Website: crate-barrel
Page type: billing-address
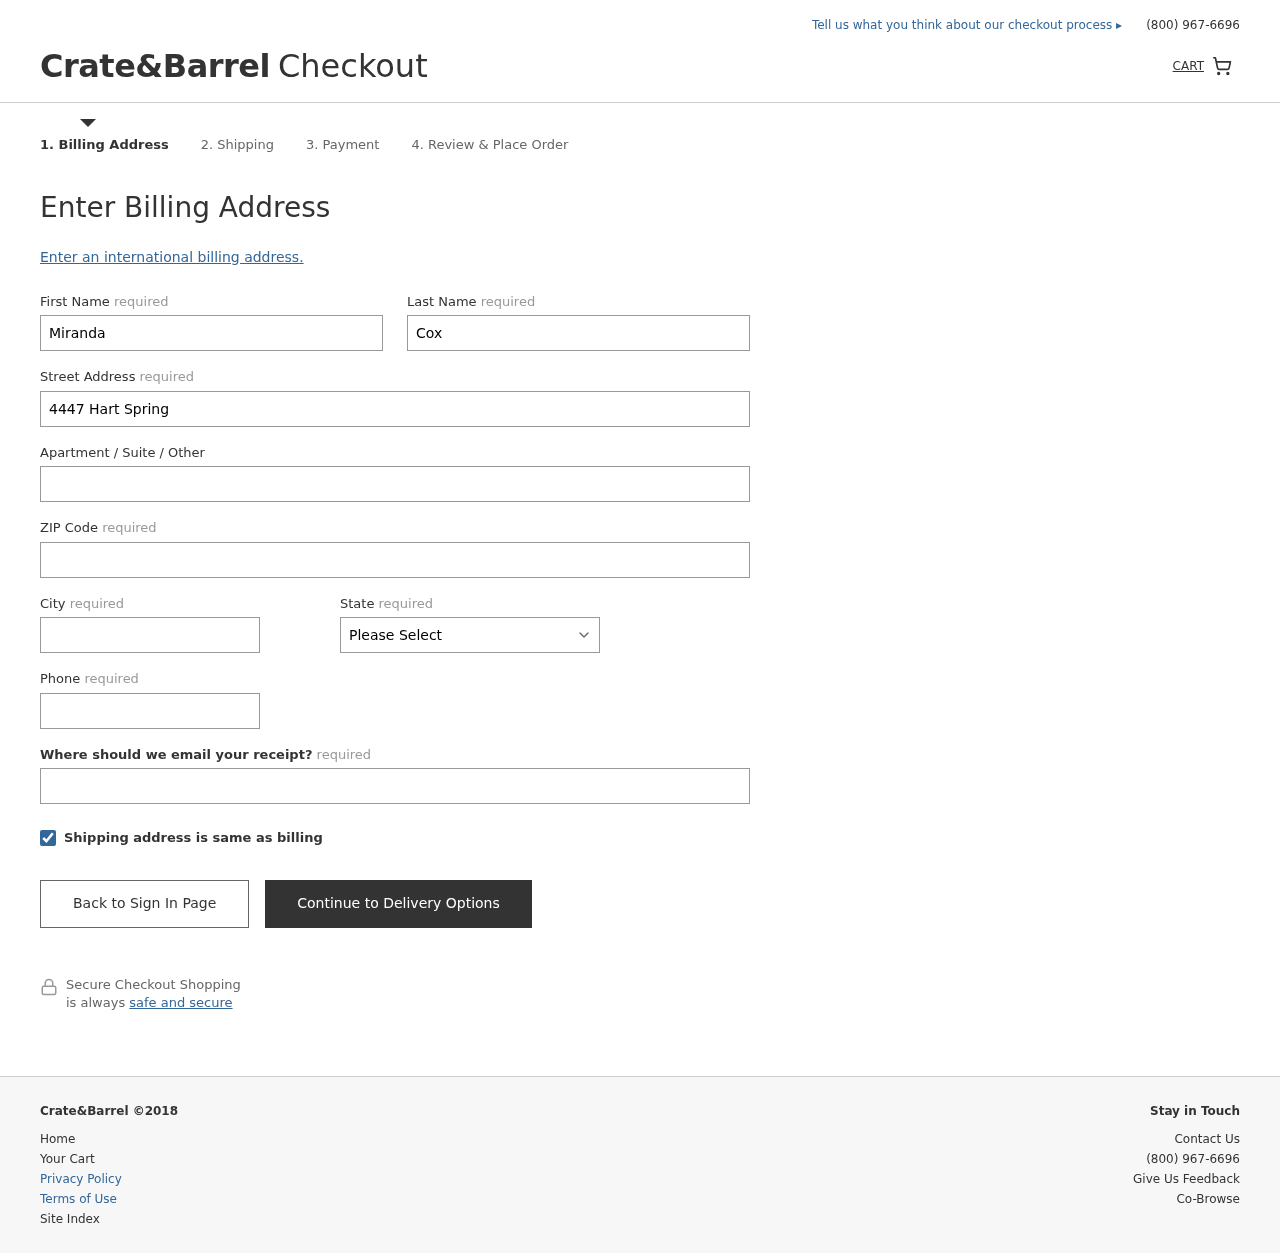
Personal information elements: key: PII_STATE
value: South Dakota
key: PII_FIRSTNAME
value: Miranda
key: PII_LASTNAME
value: Cox
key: PII_STREET
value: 4447 Hart Spring
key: PII_POSTCODE
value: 93610
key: PII_CITY
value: Sanchezburgh
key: PII_PHONE
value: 5584198184
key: PII_EMAIL
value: mirandacox@hotmail.com